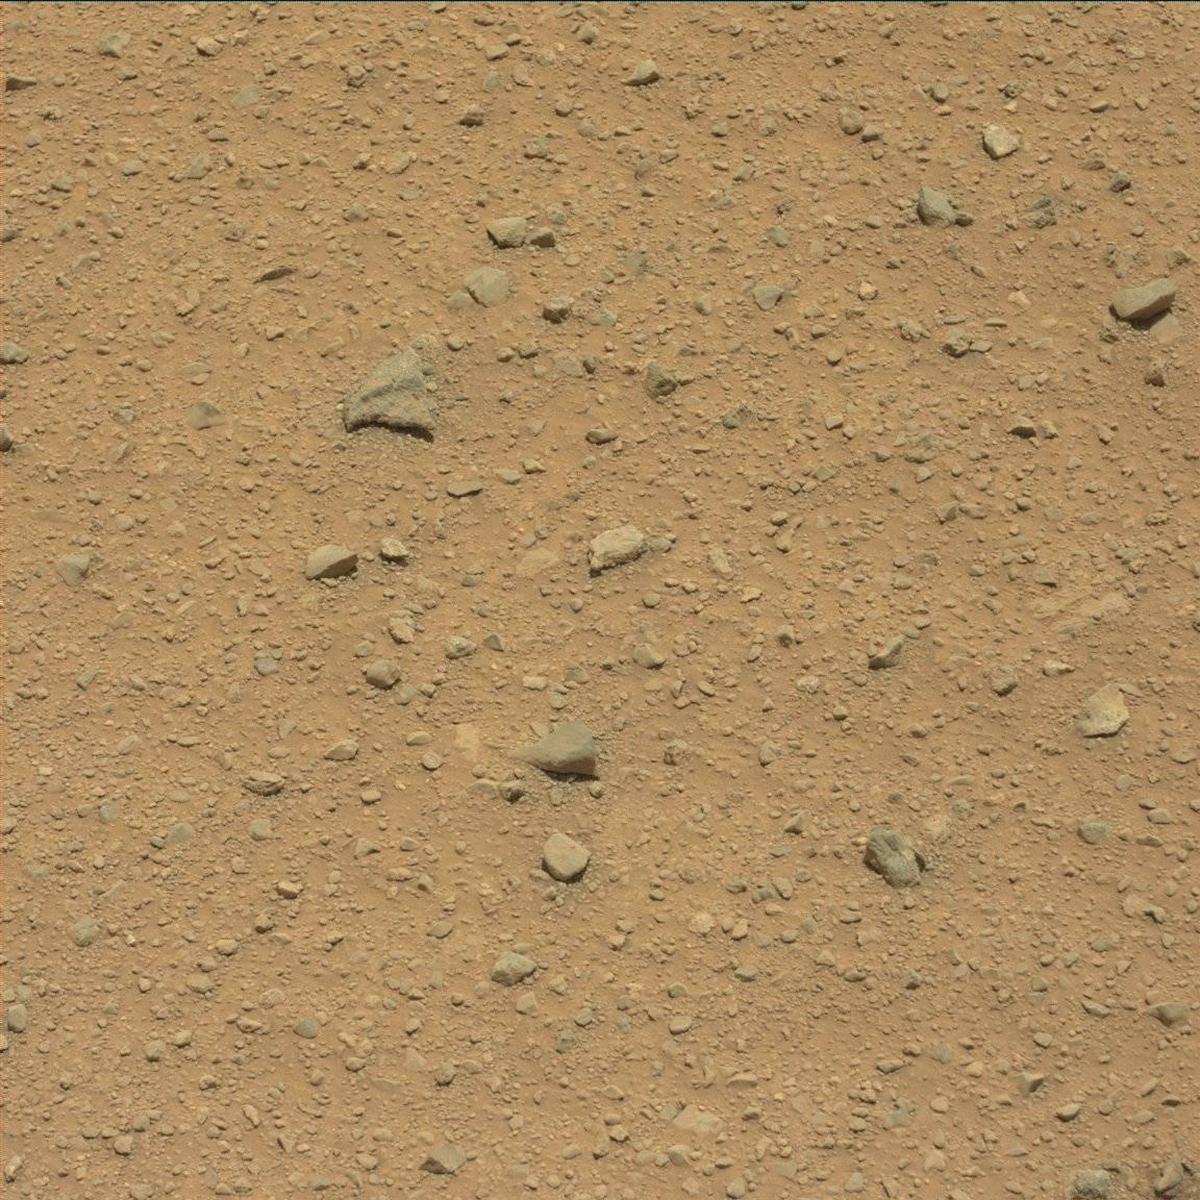
Terrain classes present: Bedrock, Rock, Sand / Soil